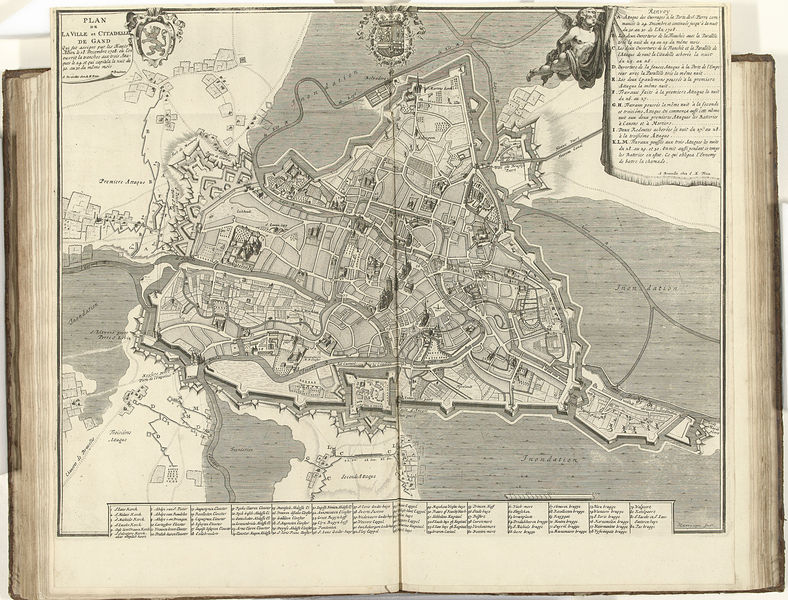
Titel: Plattegrond van Gent
Künstler: Jacobus Harrewijn
Standort: Amsterdam
Institution: Rijksmuseum
Schlagwörter: jaune, maison, gravure, fleuve, ville, carte, plan, papier, ange, mur, rivière, livre, rue, champs, cupidon, citadelle, muraille, rues, routes, écusson, écussons, fortifications, gand, gard, voies